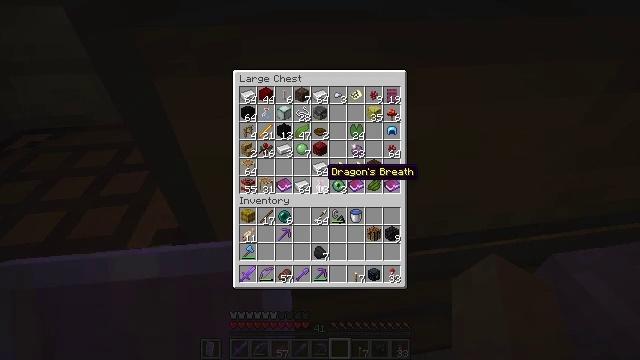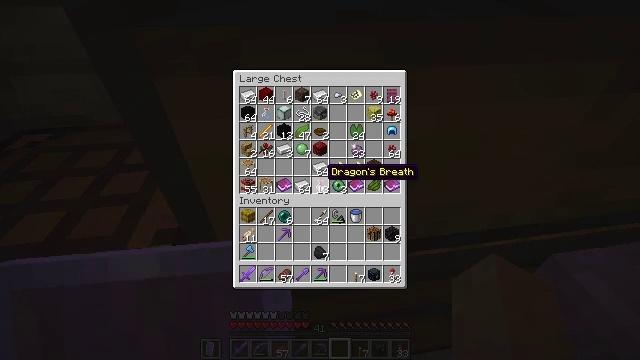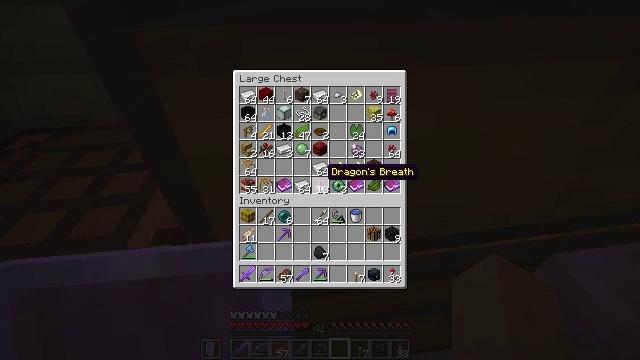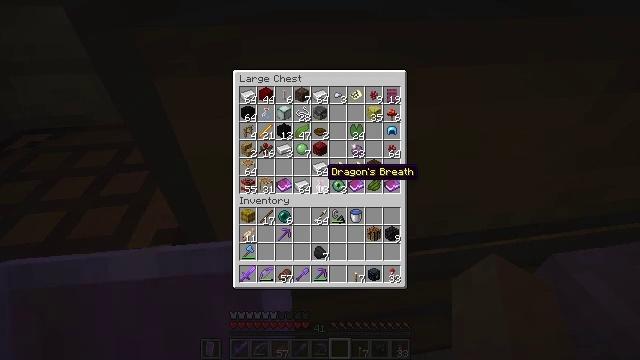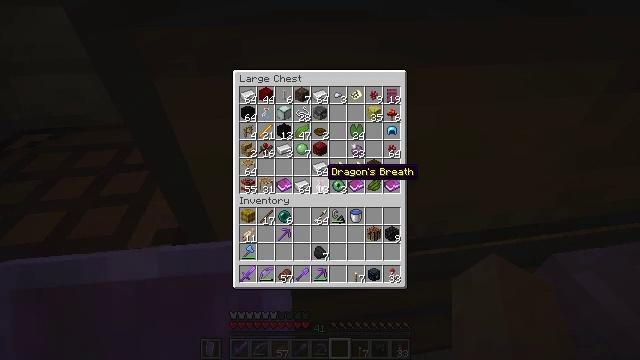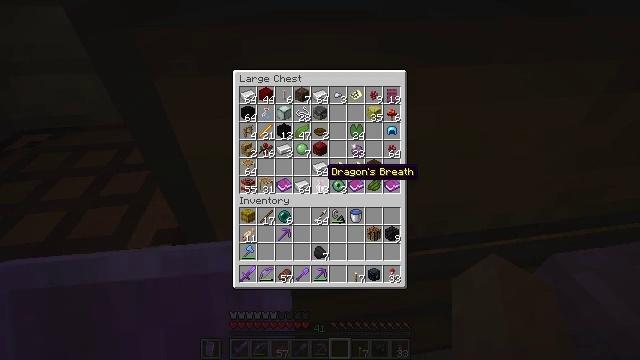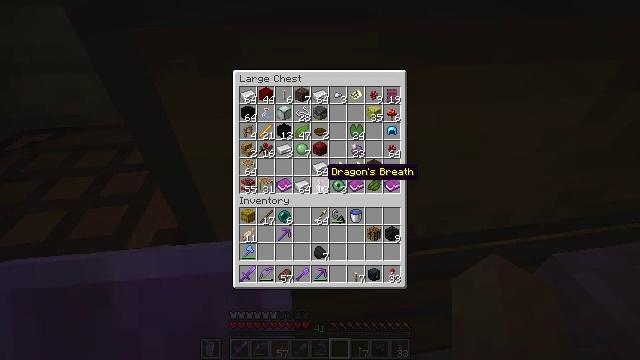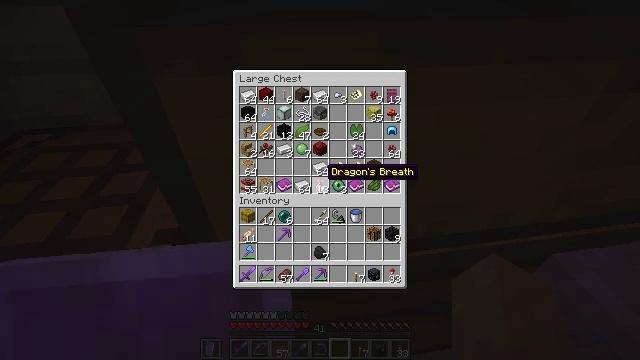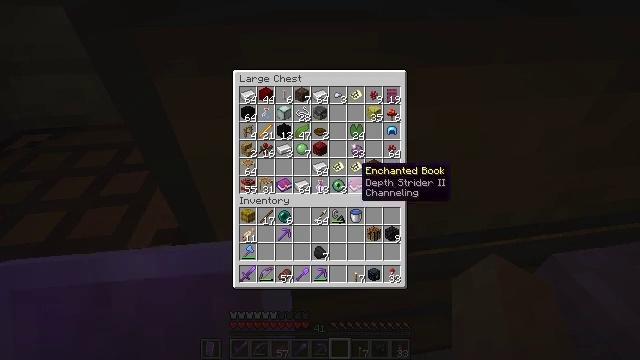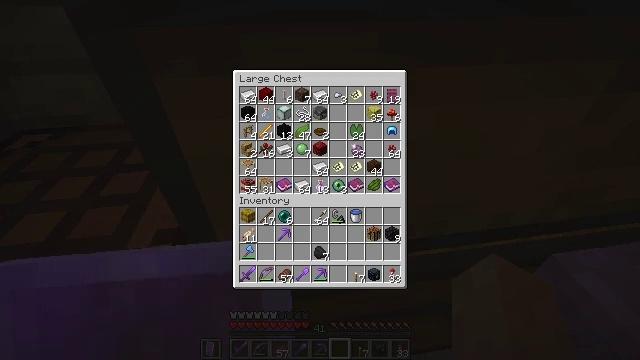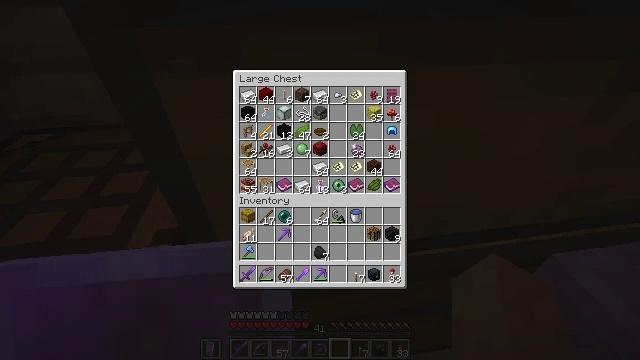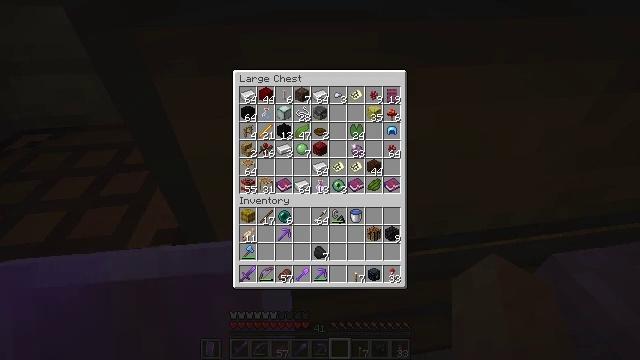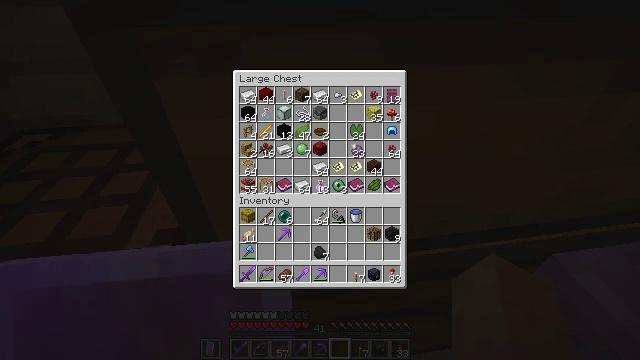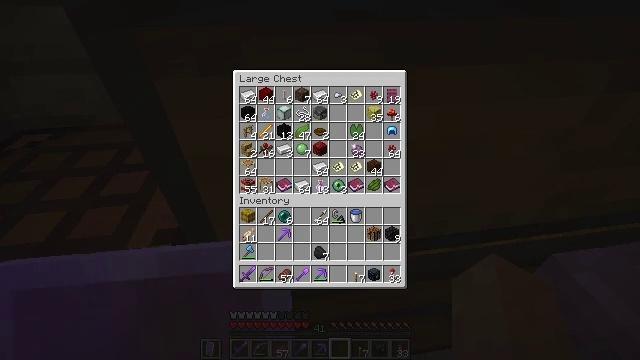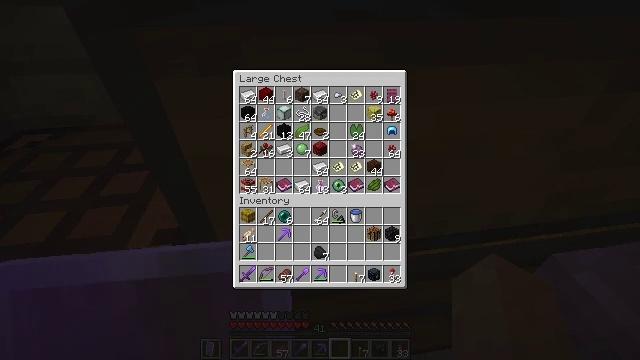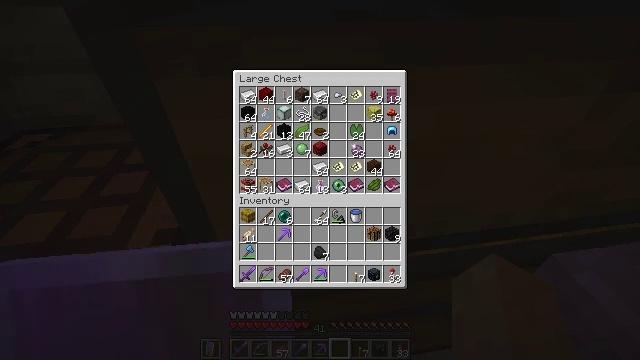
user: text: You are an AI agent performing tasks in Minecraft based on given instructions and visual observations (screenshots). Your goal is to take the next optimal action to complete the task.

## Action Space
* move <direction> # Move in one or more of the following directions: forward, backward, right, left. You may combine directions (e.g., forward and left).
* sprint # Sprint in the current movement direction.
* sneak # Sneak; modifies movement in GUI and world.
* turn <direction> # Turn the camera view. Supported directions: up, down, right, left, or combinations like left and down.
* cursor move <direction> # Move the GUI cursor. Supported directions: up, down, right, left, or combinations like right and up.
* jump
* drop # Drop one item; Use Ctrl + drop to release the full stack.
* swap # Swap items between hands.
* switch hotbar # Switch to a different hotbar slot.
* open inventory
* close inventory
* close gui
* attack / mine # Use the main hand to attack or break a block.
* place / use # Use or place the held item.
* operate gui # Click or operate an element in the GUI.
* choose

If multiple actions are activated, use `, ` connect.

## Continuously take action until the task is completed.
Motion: motion action
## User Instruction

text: Craft a dark oak fence gate.
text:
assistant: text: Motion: no_op
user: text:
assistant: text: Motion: no_op
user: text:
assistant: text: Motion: no_op
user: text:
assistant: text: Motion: no_op
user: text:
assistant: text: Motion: no_op
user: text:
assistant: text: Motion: no_op
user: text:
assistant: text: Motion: no_op
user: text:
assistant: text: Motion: turn right
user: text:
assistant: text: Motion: turn right
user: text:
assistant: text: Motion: turn right
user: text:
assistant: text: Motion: no_op
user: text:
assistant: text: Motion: no_op
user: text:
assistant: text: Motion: no_op
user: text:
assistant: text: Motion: no_op
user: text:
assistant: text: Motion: no_op
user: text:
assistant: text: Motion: no_op
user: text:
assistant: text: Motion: no_op
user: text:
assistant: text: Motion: no_op
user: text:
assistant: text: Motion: turn left
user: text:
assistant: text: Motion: turn left and up
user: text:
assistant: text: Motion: turn left
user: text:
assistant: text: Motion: no_op
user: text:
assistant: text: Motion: no_op
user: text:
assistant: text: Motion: no_op
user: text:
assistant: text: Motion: no_op
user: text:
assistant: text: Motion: no_op
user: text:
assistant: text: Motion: no_op
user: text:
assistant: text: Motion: no_op
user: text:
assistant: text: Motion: no_op
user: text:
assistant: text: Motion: no_op